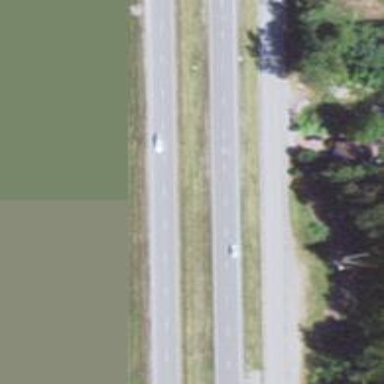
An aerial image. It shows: Primary highway.